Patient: sex M, age 63
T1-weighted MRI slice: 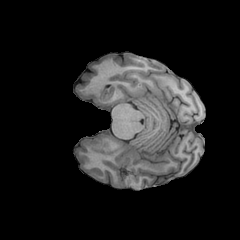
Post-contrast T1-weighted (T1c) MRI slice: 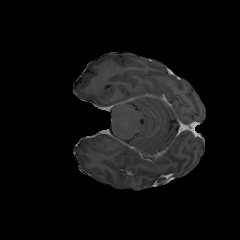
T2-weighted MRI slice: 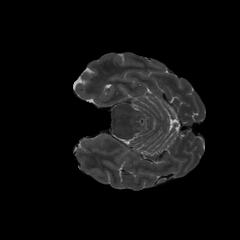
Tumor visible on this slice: no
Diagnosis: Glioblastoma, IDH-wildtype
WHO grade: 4